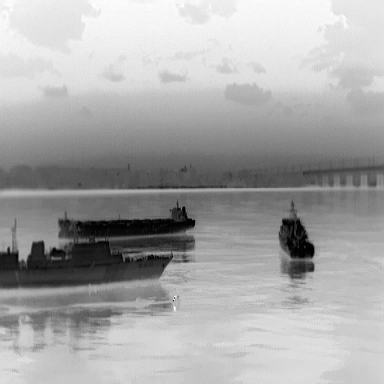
There are two warships in the infrared image.